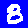
Digit: 8